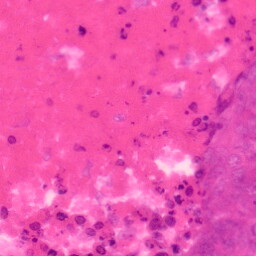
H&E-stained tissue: Colon